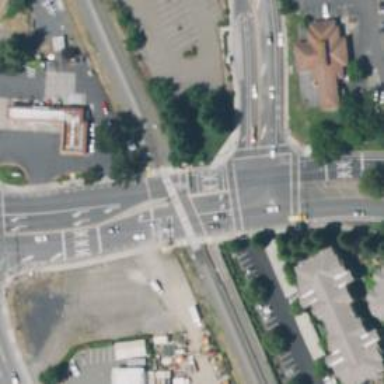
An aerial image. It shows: Marked crossing on the road.